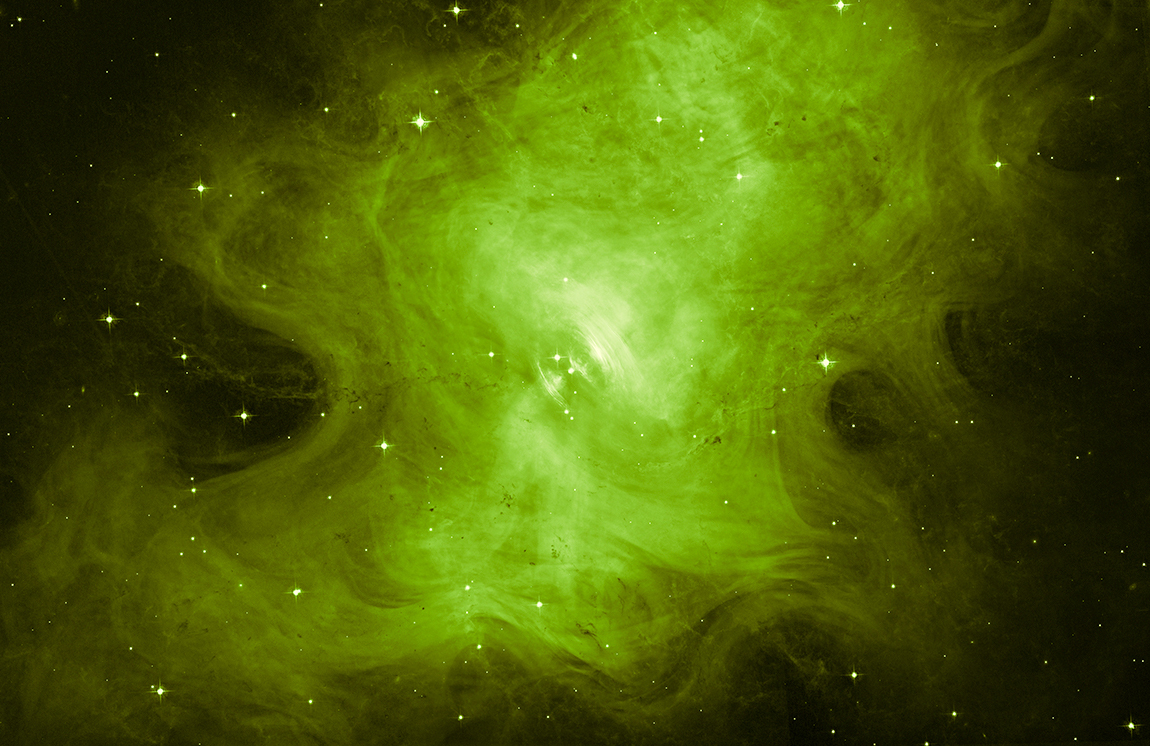
A Dead Star's Ghostly Glow A Dead Star's Ghostly Glow